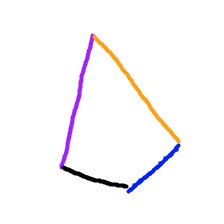
Shape: kite